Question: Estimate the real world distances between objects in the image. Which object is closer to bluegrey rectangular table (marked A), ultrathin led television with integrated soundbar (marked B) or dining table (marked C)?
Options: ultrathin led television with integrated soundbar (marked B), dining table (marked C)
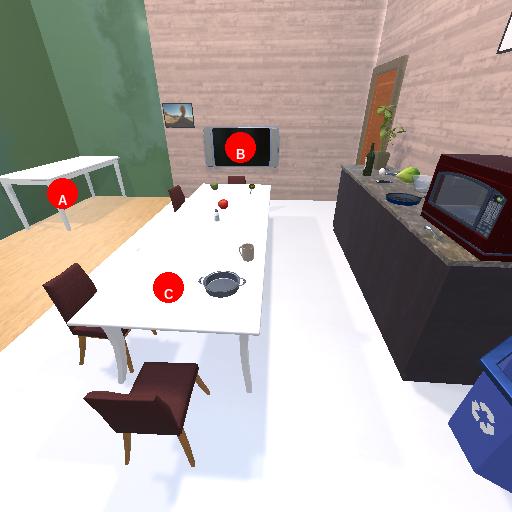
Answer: ultrathin led television with integrated soundbar (marked B)